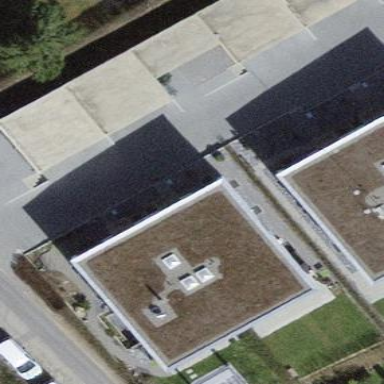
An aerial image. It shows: Building.